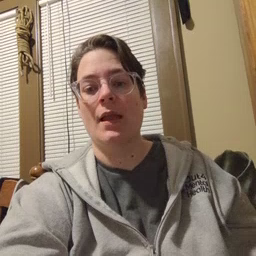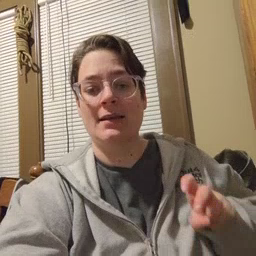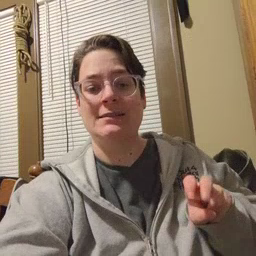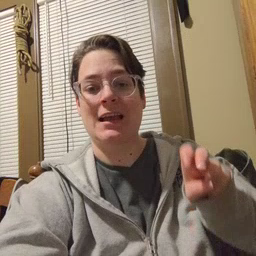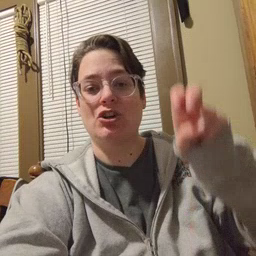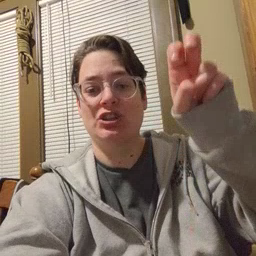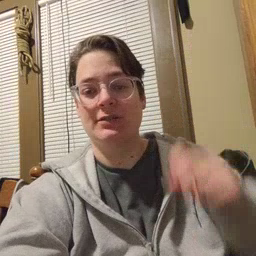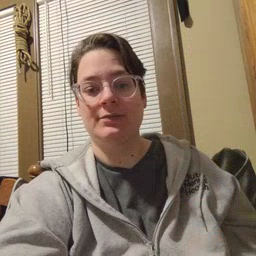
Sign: stairs